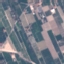
Land use / land cover: PermanentCrop